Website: walmart
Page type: customer-info-address
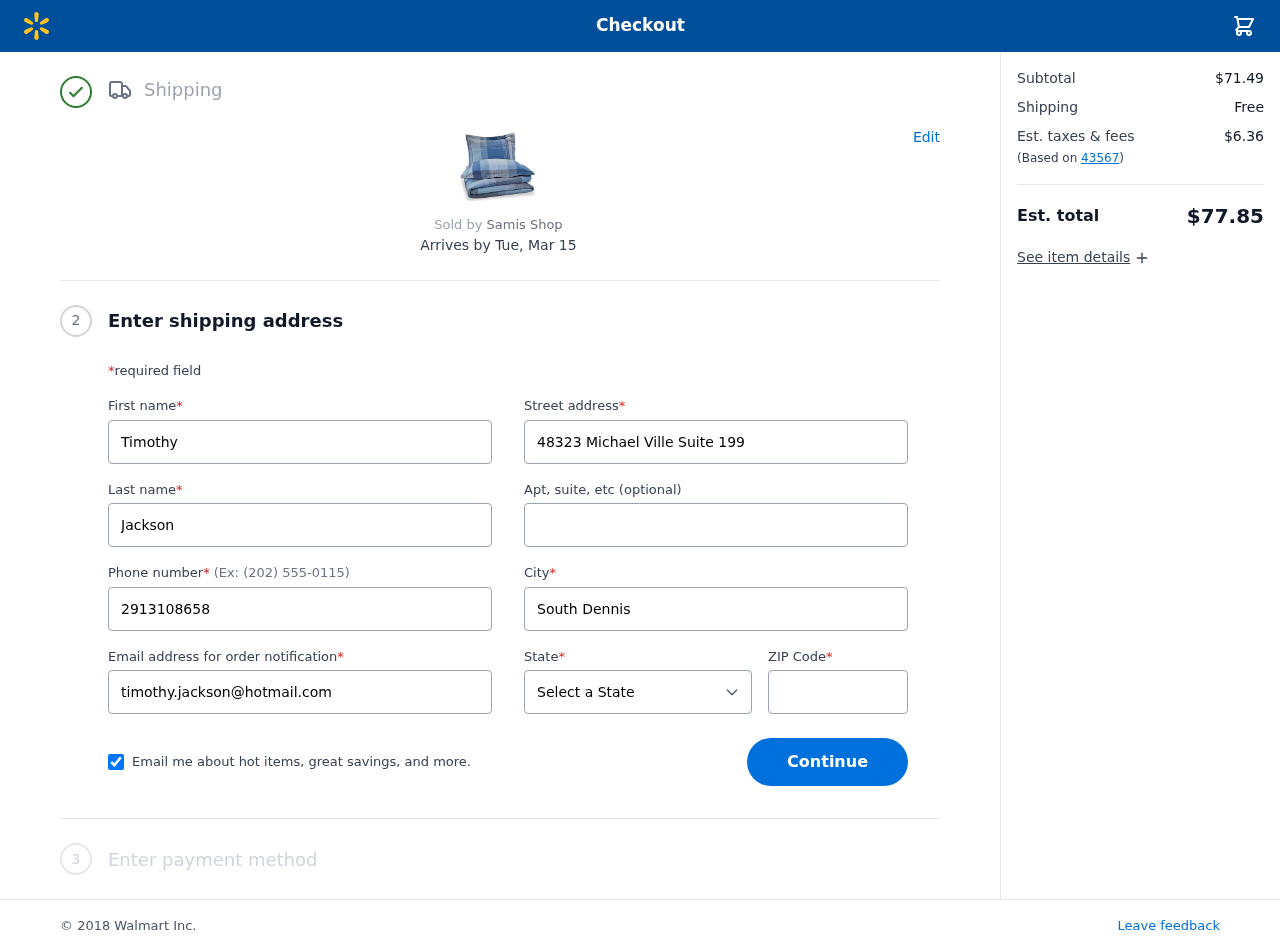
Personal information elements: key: PII_CITY
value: South Dennis
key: PII_EMAIL
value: timothy.jackson@hotmail.com
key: PII_FIRSTNAME
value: Timothy
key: PII_LASTNAME
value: Jackson
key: PII_PHONE
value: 2913108658
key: PII_POSTCODE
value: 43567
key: PII_STATE
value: South Dakota
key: PII_STREET
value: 48323 Michael Ville Suite 199
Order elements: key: ORDER_DELIVERY_DATE
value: Tue, Mar 15
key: ORDER_SUBTOTAL
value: $71.49
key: ORDER_SHIPPING_COST
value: Free
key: ORDER_TAX
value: $6.36
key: ORDER_TOTAL
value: $77.85